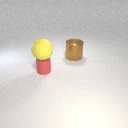
small red rubber cylinder in front of large brown metal cylinder